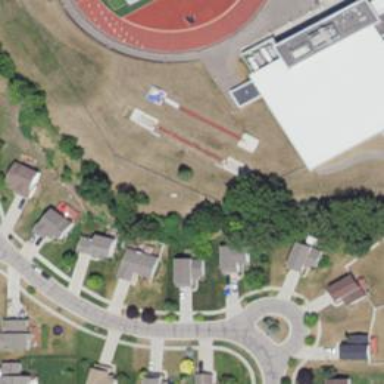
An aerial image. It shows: Track in leisure land.